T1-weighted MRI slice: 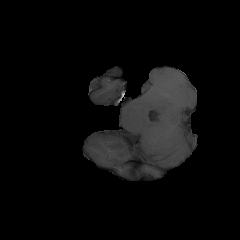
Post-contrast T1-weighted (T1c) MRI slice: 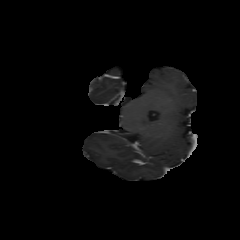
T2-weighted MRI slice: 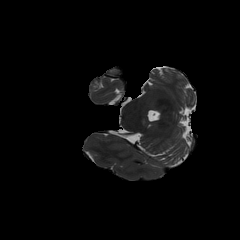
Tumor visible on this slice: yes